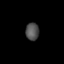
Tissue: prostate
Cell type: T cells
Senescence score: 0.6849
Nuclear area (px): 230
Mean DAPI intensity: 79.63